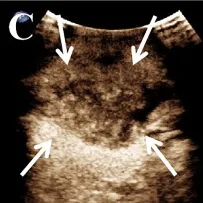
A 58-year-old man treated GIST metastases in the chest wall with MWA. (A-C) In January 2022, preoperative MRI showed a mass of 5.6x3.2 cm in the rib, and CEUS showed heterogeneous enhancement.
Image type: radiology (mri)